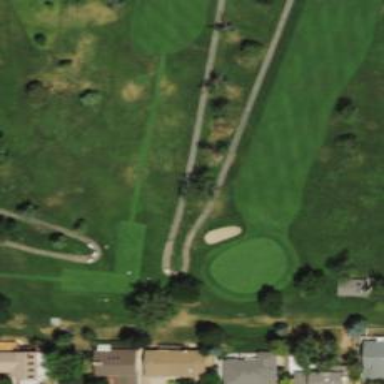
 designated as golf cart path. The tracktype is grade1."